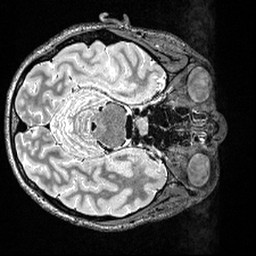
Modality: T2w
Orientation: axial
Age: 31